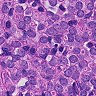
Metastatic tissue present: yes